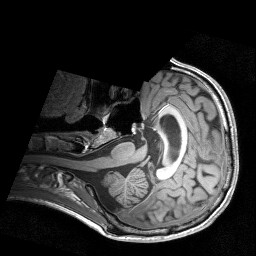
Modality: T1w
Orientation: axial
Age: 22
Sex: male
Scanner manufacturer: siemens
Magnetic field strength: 3 T
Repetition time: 1.9 s
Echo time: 0.00226 s